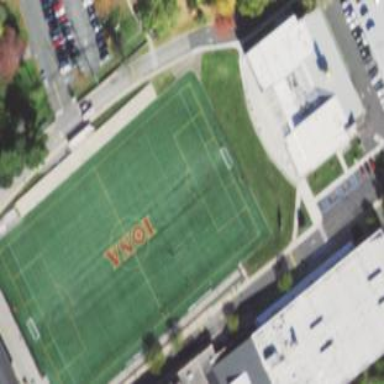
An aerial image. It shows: American football pitch for leisure and sport activities.